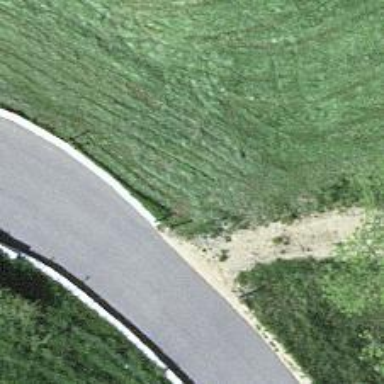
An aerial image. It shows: Hedge barrier.